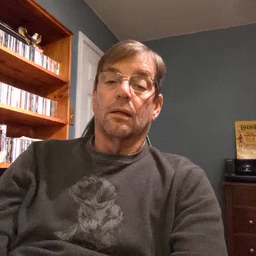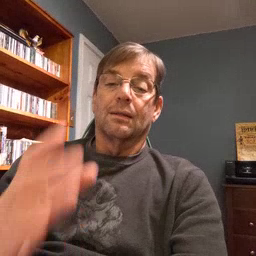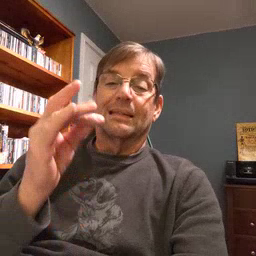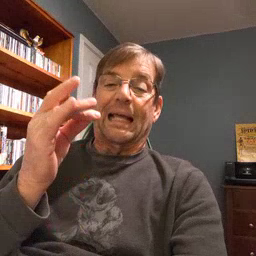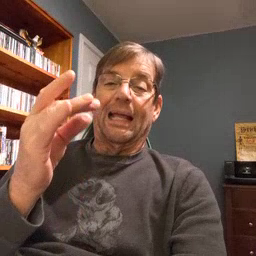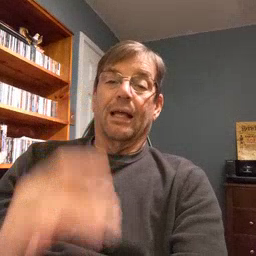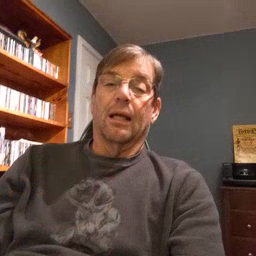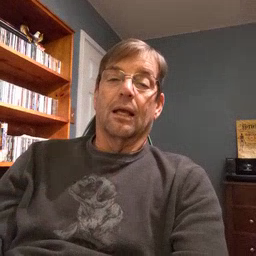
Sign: sticky